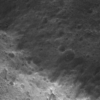
Label: not_dusty